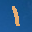
Label: 1